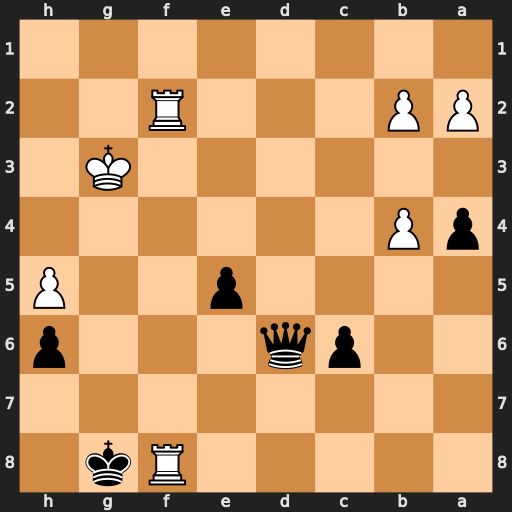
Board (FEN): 5Rk1/8/2pq3p/4p2P/pP6/6K1/PP3R2/8
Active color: b
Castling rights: -
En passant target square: -
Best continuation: Qxf8 Rxf8+ Kxf8 Kg4 Ke7